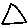
Label: triangle